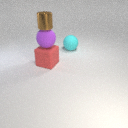
small brown metal cylinder above large red rubber cube